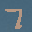
Label: 7